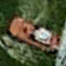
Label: civil